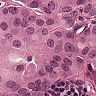
Metastatic tissue present: yes